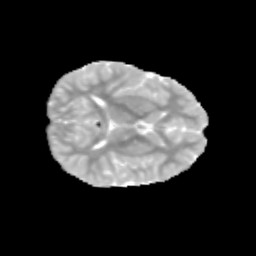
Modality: MD
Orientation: axial
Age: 13
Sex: male
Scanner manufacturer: siemens
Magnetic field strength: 3 T
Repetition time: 3.8 s
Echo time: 0.07 s